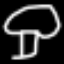
Label: mushroom